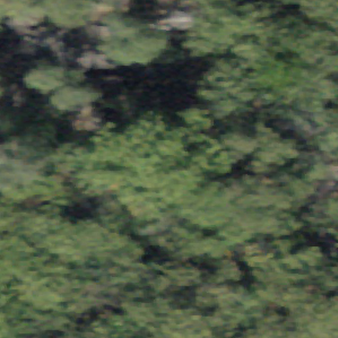
Label: other